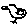
Label: bird